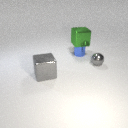
small blue metal cylinder to the right of large gray metal cube